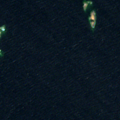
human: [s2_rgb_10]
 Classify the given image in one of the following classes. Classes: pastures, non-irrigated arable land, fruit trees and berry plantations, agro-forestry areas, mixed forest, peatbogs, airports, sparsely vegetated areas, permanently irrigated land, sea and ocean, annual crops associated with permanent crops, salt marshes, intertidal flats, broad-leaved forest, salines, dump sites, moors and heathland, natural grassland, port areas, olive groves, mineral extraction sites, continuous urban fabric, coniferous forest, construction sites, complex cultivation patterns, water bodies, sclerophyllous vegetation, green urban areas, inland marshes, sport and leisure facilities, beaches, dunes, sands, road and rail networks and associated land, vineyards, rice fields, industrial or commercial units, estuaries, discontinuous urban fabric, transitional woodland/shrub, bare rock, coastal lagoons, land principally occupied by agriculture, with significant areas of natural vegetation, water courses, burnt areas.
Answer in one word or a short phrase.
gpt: sea and ocean